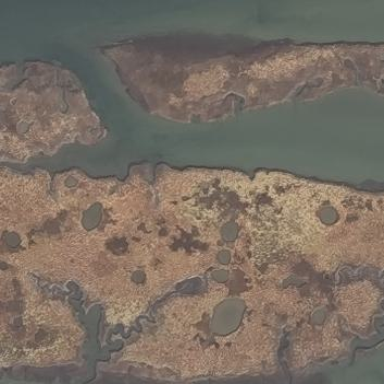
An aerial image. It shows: Saltmarsh wetland.